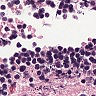
Metastatic tissue present: no